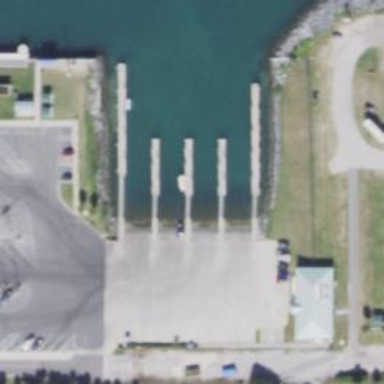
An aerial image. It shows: Slipway on leisure land.